Question: I have the following code. It is supposed to create a preference view, when the user selects "settings" from the menu. It does this, however when the user selects "settings" the settings menu appears on top of my default view, like it has a transparent background. I have included what it looks like, when the settings menu is created.

As you can see, my default view is blank except for "Large Text" in the middle of my screen, but the preferences menu, just displays on top of it.
'''
@Override
public boolean onOptionsItemSelected(MenuItem item) {
// Handle item selection
switch (item.getItemId()) {
case R.id.menu_settings:
getFragmentManager().beginTransaction()
.replace(android.R.id.content, new SettingsMenu())
.addToBackStack(null)
.commit();
return true;
default:
return super.onOptionsItemSelected(item);
}
}
'''
How do I fix this?
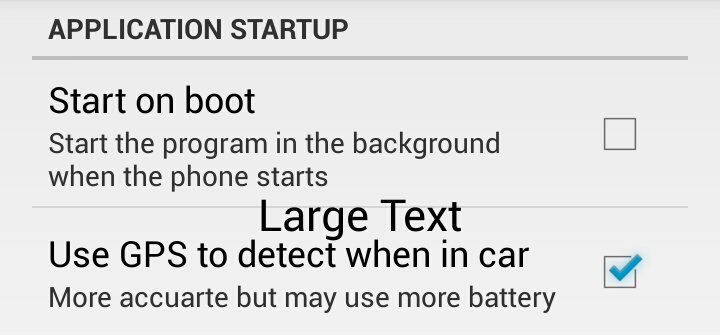
Answer: Typically, you should be starting a new activity, rather than adding what I presume is a 'PreferenceFragment' directly to your activity.
Or, you should be putting your existing UI ("Large Text") in a fragment that is being replaced via your 'replace()' call. As it stands, it would appear that your existing UI is not in a fragment, or at least not in one identified as 'android.R.id.content'.